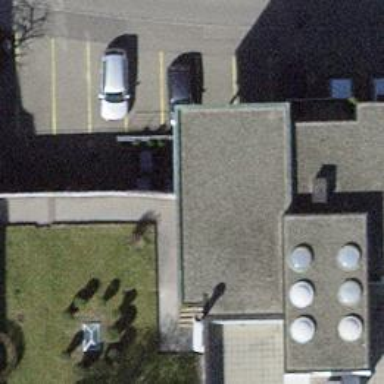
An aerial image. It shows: Restaurant.